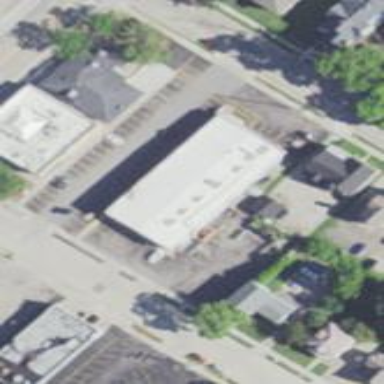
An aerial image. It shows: Commercial building.